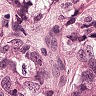
Metastatic tissue present: yes